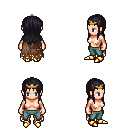
a pixel art fantasy rpg character, female body template, human, light skin, brown tattered cape, teal pants, raven unkempt hairstyle, gold tiara, gold boots, four views (front, back, left, right), 2x2 character sprite sheet, small pixel art, hard edges, no anti-aliasing